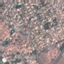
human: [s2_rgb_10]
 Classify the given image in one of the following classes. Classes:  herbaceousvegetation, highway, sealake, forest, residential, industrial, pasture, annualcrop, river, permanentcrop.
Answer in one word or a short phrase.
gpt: Residential